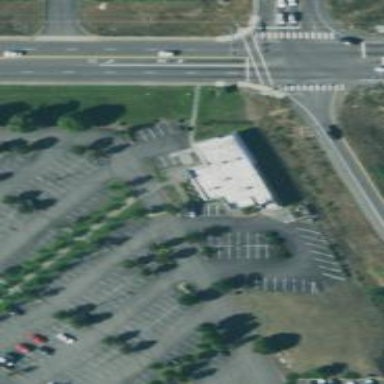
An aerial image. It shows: Parking space is available.